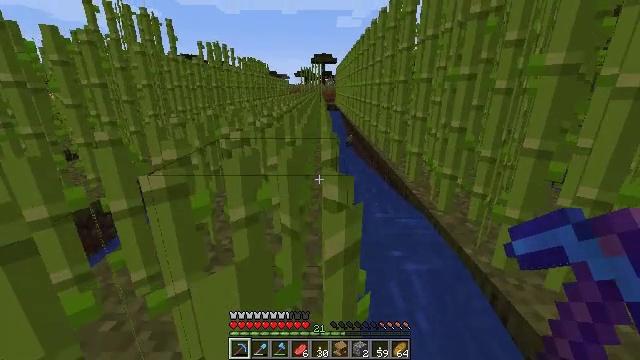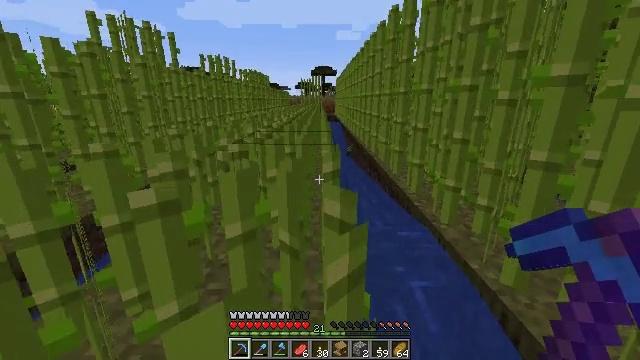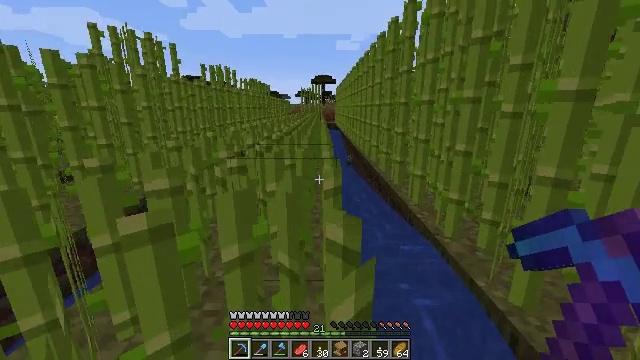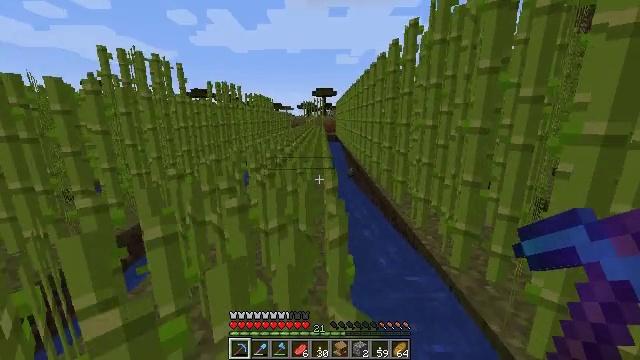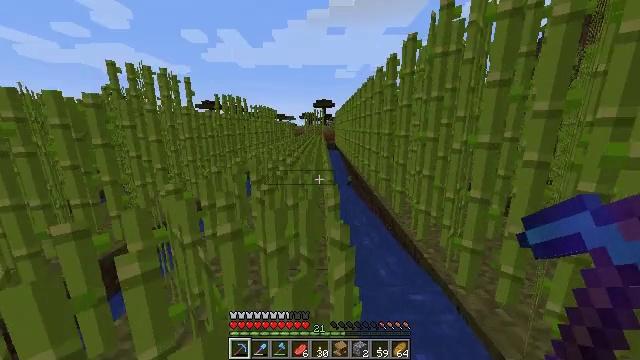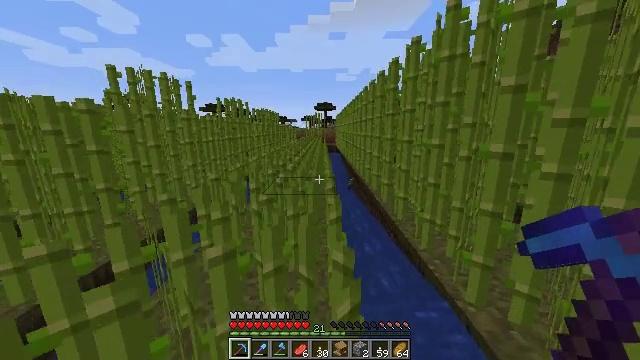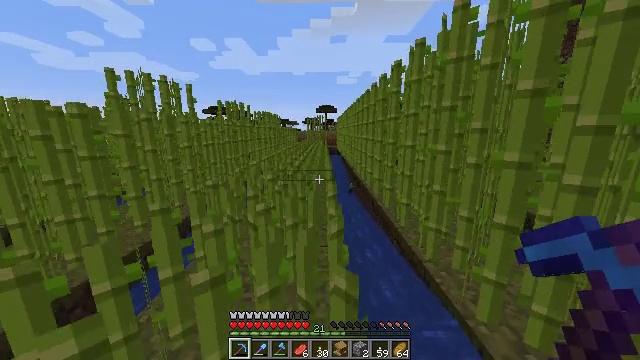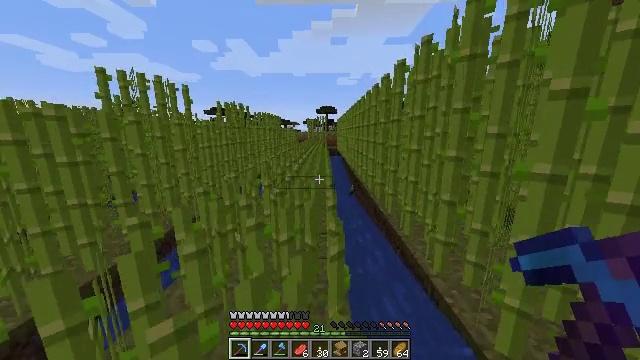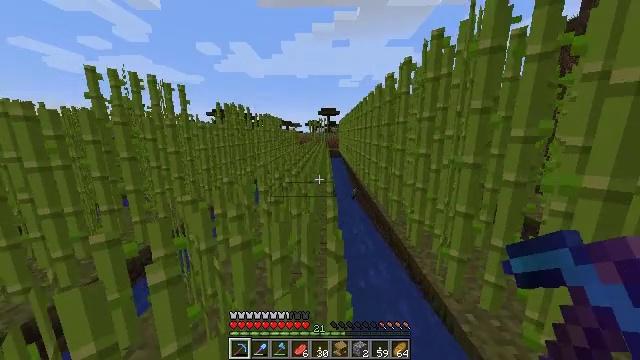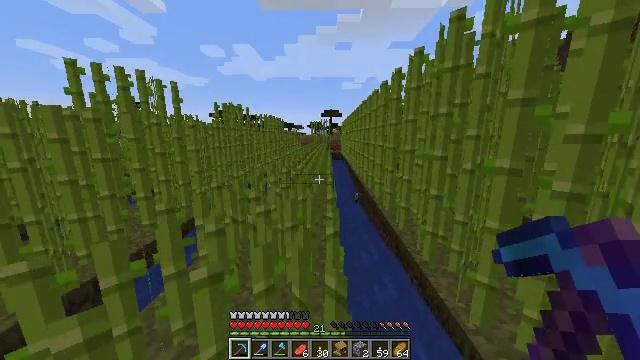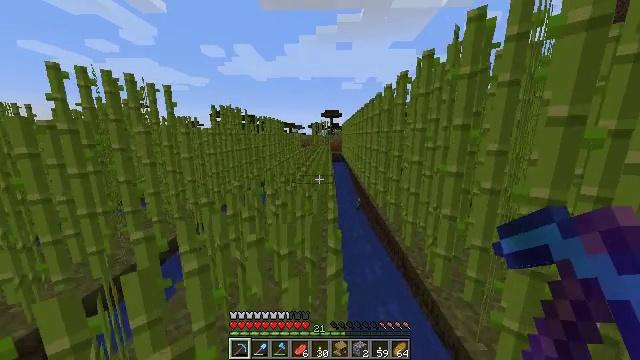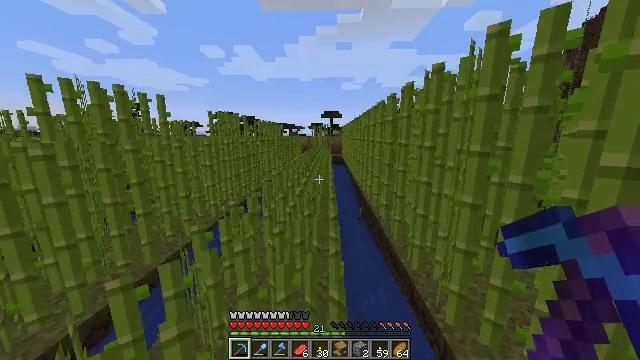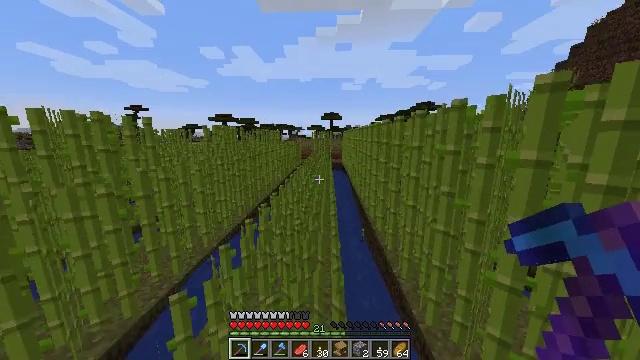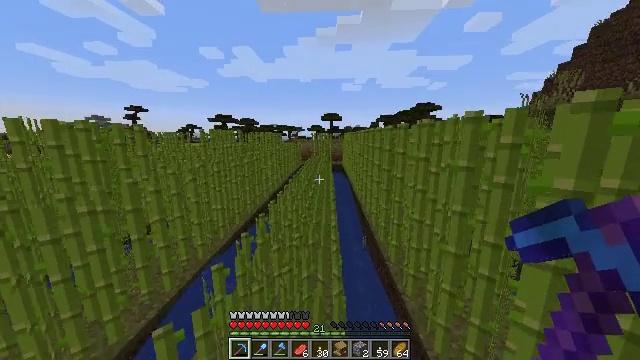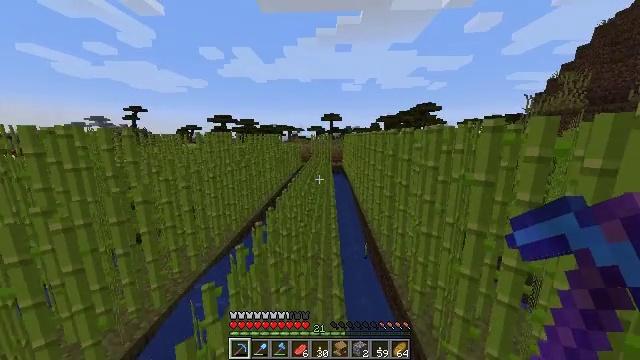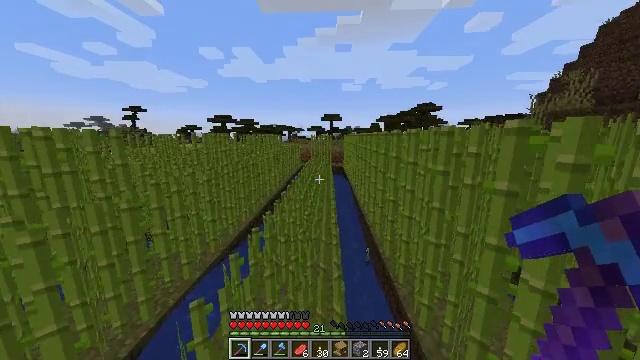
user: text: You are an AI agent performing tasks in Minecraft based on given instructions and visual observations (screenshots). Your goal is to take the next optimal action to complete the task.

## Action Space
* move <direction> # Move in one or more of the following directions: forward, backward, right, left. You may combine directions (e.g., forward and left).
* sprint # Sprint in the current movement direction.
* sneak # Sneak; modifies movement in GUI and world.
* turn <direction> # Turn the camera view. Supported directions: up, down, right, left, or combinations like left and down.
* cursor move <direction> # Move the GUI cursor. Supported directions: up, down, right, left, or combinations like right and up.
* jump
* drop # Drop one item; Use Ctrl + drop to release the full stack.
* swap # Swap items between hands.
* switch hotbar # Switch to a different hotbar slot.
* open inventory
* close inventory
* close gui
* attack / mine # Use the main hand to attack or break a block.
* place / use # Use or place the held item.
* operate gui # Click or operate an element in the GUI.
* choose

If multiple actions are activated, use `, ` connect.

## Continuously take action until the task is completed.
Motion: motion action
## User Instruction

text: Mine the sugar cane near rivers.
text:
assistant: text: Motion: move forward, turn up
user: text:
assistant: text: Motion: move forward, sprint, turn up
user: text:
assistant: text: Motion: move forward, sprint, turn up
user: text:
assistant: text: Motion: move forward, sprint
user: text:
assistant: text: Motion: move forward, sprint
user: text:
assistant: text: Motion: move forward, sprint
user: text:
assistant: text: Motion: move forward, sprint
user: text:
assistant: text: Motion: move forward, sprint
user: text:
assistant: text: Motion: move forward, sprint
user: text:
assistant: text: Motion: move forward, sprint, jump
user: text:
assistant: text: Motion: move forward, sprint, jump
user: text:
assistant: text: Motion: move forward, sprint, jump
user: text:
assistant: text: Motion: move forward, sprint, jump
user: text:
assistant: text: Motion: move forward, sprint, jump
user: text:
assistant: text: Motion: move forward, sprint, jump
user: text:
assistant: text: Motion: move forward, sprint, jump
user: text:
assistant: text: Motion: move forward, sprint, jump
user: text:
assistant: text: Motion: move forward, sprint, jump
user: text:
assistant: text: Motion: move forward, sprint, jump
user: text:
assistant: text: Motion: move forward, sprint, jump
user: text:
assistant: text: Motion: move forward, sprint, turn left and down, jump
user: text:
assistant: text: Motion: move forward, sprint, turn down, jump
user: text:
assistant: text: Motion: move forward, sprint, jump
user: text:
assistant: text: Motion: move forward, sprint, jump
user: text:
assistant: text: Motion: move forward, sprint, jump
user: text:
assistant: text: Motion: move forward, sprint, jump
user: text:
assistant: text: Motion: move forward, sprint, jump
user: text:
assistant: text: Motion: move forward, sprint, jump
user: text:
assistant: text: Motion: move forward, sprint, jump
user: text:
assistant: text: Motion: move forward, sprint, turn right, jump